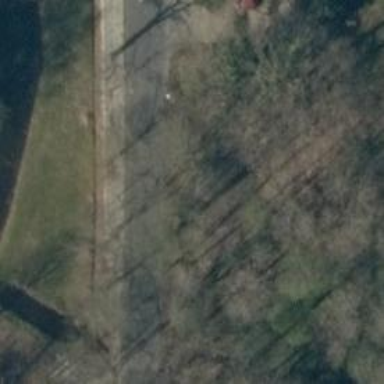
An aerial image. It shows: Asphalt road classified as tertiary.